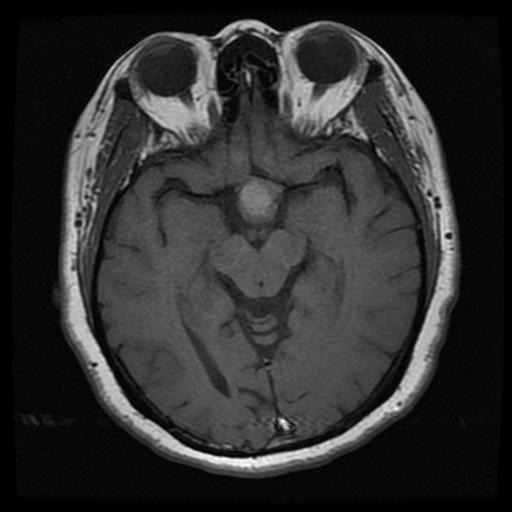
Label: pituitary